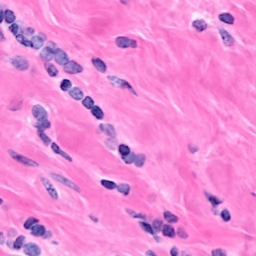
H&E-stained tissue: Breast